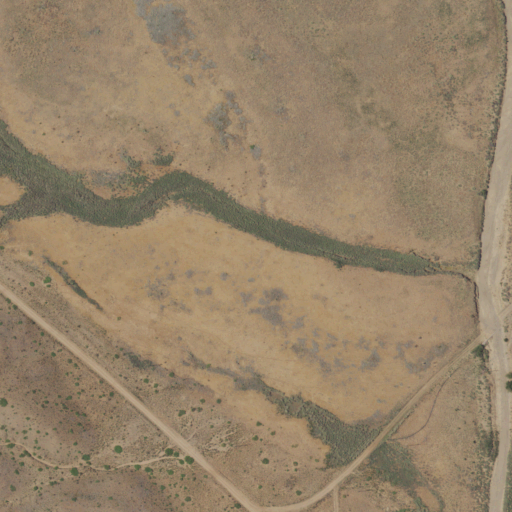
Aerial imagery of valley in New Mexico named Hogback Draw containing shrub and grassland